Field crop: maize
Growth stage: 2
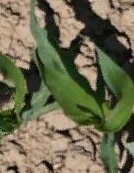
Species: maize